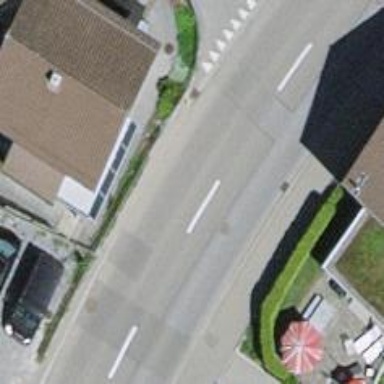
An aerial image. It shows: Tertiary road with asphalt surface.